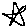
Label: star